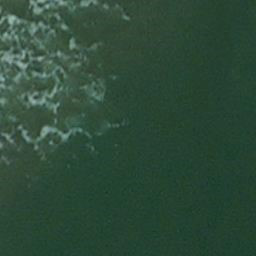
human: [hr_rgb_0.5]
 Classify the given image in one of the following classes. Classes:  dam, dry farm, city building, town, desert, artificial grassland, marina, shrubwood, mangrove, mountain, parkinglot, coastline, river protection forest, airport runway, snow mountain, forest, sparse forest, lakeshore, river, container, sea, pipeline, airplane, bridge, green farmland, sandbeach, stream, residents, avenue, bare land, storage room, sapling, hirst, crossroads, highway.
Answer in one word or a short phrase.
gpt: sea